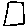
Label: square